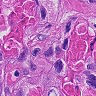
Metastatic tissue present: yes